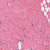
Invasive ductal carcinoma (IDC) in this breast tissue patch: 0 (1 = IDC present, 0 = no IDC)